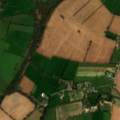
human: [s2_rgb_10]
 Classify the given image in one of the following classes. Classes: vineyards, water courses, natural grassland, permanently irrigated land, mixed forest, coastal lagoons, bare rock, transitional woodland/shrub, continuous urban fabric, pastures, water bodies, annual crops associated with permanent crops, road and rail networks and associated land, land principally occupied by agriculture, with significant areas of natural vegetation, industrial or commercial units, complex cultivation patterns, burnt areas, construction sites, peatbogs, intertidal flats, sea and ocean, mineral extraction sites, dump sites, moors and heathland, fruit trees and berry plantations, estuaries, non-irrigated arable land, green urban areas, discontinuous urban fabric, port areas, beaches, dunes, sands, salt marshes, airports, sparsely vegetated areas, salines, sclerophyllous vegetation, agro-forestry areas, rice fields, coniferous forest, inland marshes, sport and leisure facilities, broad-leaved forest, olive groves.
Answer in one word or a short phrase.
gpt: non-irrigated arable land, pastures, mixed forest